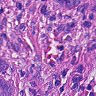
Metastatic tissue present: yes